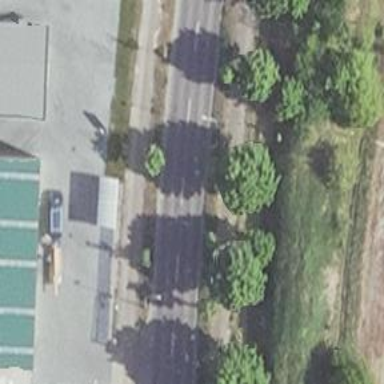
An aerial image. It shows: Tertiary road with asphalt surface. The road has sidewalks on both sides and cycle track.